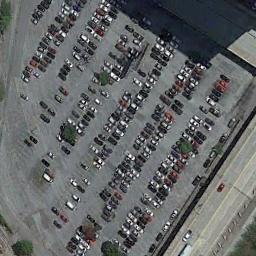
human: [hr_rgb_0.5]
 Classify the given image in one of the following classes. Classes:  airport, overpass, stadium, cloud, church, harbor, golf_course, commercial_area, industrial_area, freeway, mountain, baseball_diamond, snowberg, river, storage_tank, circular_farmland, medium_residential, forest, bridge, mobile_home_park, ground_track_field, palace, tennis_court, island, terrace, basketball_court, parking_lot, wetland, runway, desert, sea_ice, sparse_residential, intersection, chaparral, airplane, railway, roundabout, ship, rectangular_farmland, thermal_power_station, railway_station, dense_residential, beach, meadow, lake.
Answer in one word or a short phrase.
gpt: parking_lot